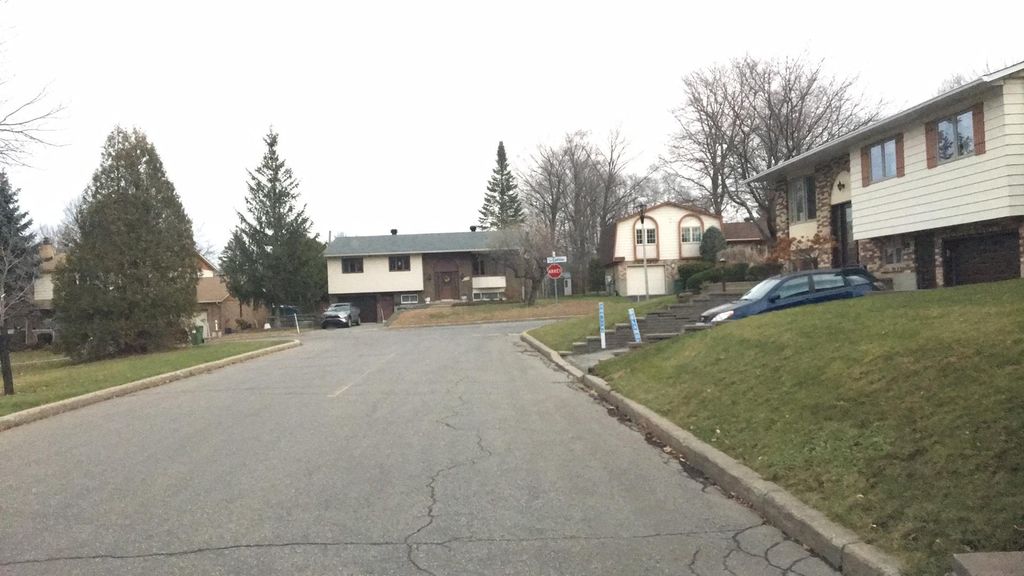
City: montreal